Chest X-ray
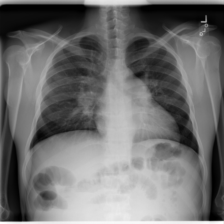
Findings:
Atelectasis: negative
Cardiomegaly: negative
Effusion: negative
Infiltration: negative
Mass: negative
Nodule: negative
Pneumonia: negative
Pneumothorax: negative
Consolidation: negative
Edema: negative
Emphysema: negative
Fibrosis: negative
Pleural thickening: negative
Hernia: negative